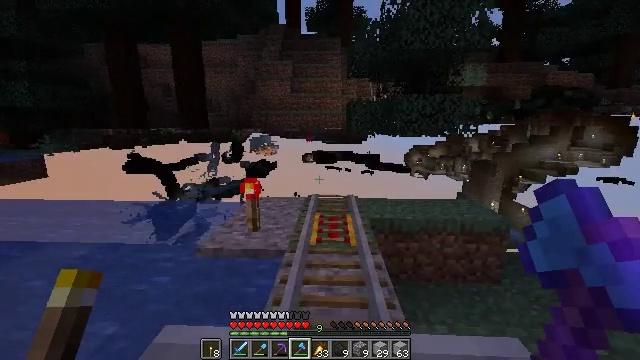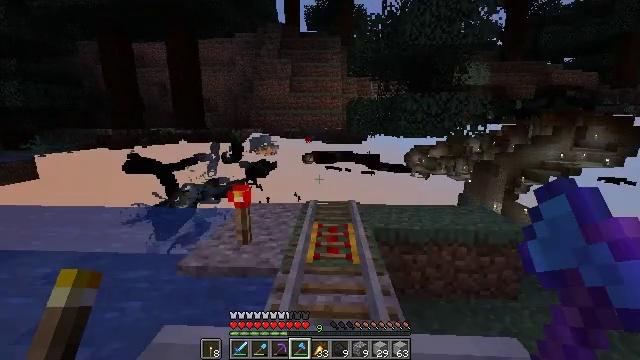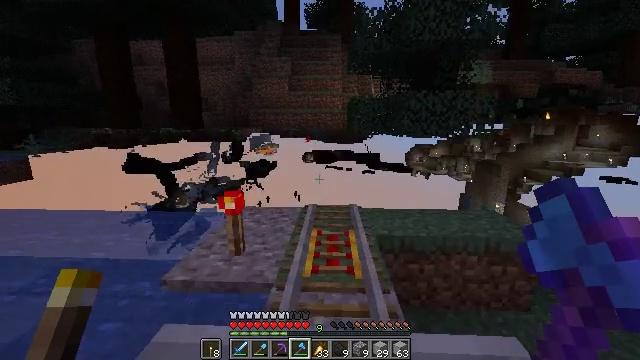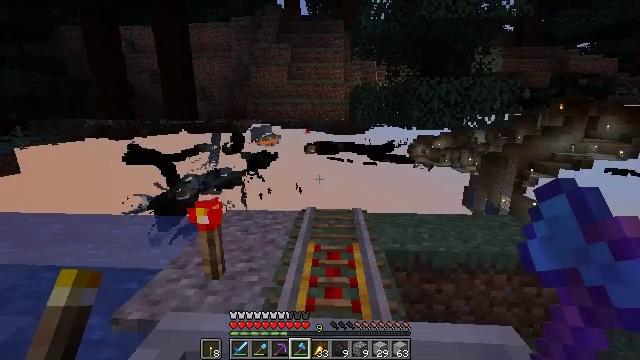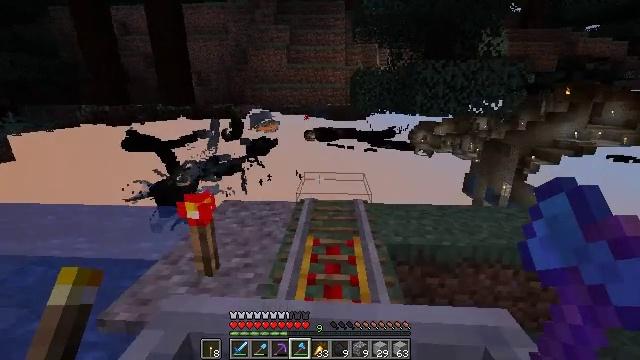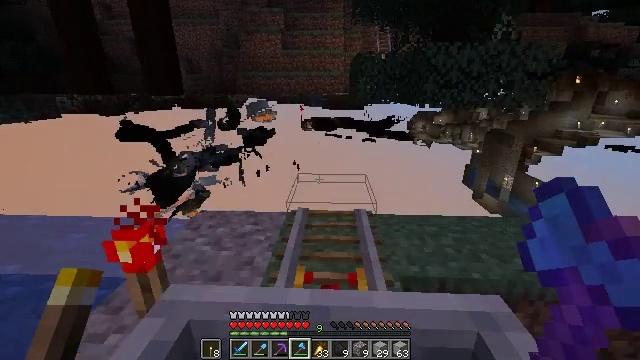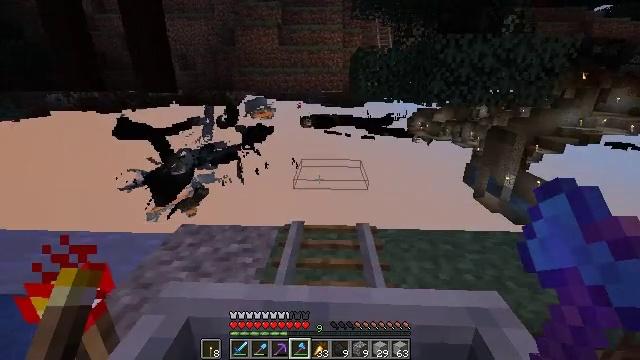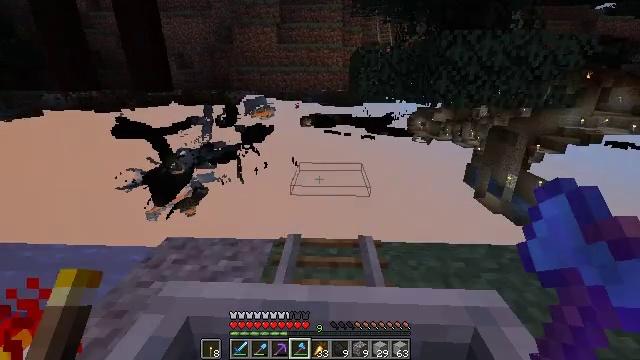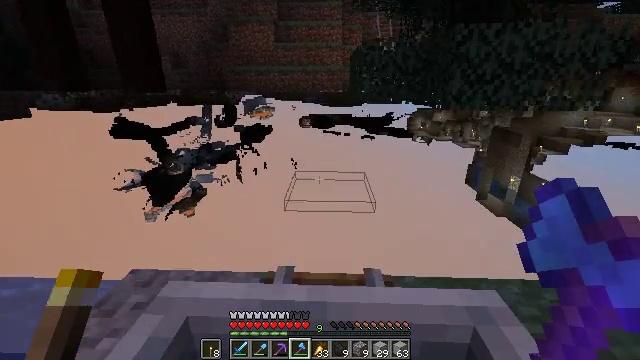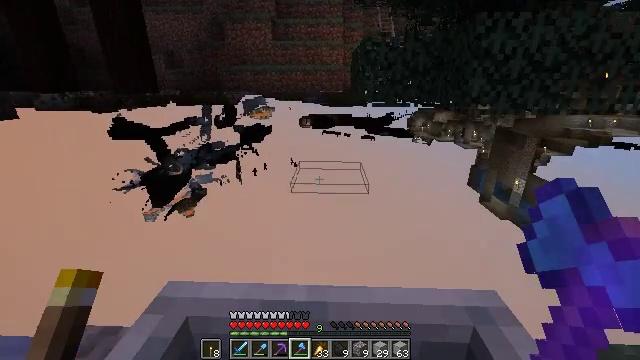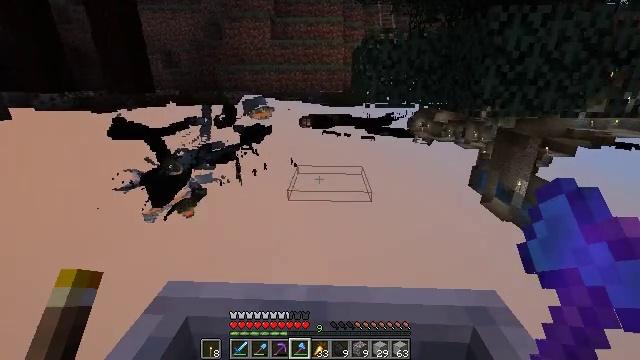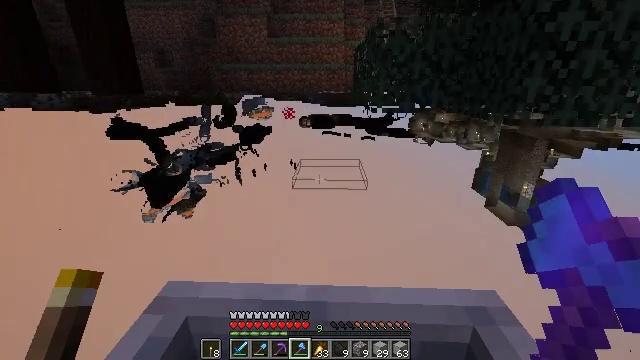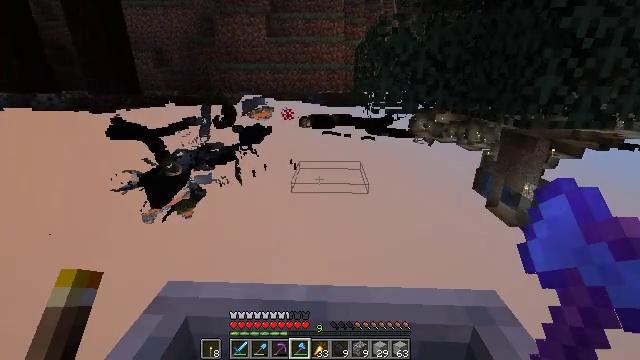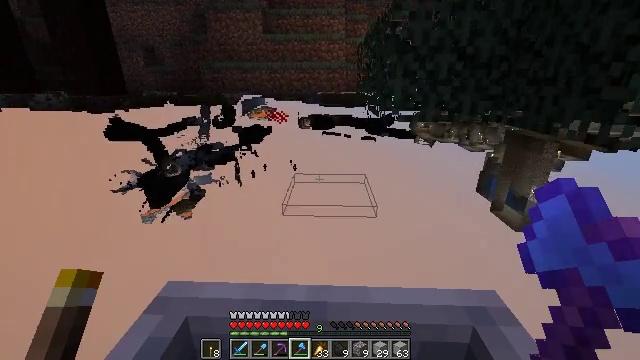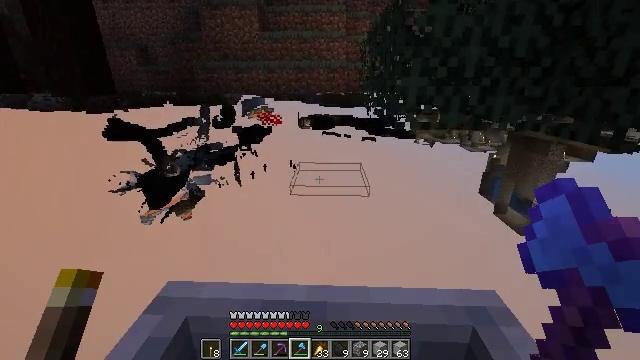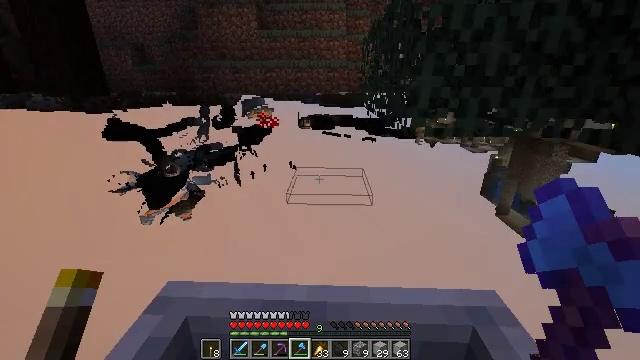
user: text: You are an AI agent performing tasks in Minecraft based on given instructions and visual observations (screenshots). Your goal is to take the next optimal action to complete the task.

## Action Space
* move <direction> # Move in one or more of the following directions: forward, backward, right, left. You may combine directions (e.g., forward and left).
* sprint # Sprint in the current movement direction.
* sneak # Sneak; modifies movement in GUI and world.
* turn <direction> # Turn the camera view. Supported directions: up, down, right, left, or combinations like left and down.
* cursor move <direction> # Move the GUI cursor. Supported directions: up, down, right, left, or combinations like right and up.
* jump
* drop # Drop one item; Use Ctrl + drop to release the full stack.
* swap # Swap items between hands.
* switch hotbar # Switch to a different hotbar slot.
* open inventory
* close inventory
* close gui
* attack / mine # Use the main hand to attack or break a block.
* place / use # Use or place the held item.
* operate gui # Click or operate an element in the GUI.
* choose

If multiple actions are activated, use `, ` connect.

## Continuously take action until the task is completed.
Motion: motion action
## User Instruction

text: Break the large fern to clear the space.
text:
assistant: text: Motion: no_op
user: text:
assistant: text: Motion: no_op
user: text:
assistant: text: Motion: turn down
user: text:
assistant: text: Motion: turn down
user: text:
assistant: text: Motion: turn down
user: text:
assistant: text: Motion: no_op
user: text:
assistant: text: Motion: no_op
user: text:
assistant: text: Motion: no_op
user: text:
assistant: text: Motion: no_op
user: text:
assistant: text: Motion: no_op
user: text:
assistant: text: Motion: no_op
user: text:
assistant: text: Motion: no_op
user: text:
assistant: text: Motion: no_op
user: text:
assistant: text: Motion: no_op
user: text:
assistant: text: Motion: no_op
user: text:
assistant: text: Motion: no_op
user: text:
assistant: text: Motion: no_op
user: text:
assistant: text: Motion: no_op
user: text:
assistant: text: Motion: no_op
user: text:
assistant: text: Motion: no_op
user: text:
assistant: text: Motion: no_op
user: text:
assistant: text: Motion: no_op
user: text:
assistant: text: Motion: no_op
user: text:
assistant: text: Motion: no_op
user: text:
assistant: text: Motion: no_op
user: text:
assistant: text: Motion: no_op
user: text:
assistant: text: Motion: no_op
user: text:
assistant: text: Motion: no_op
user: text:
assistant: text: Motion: no_op
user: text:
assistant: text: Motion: no_op